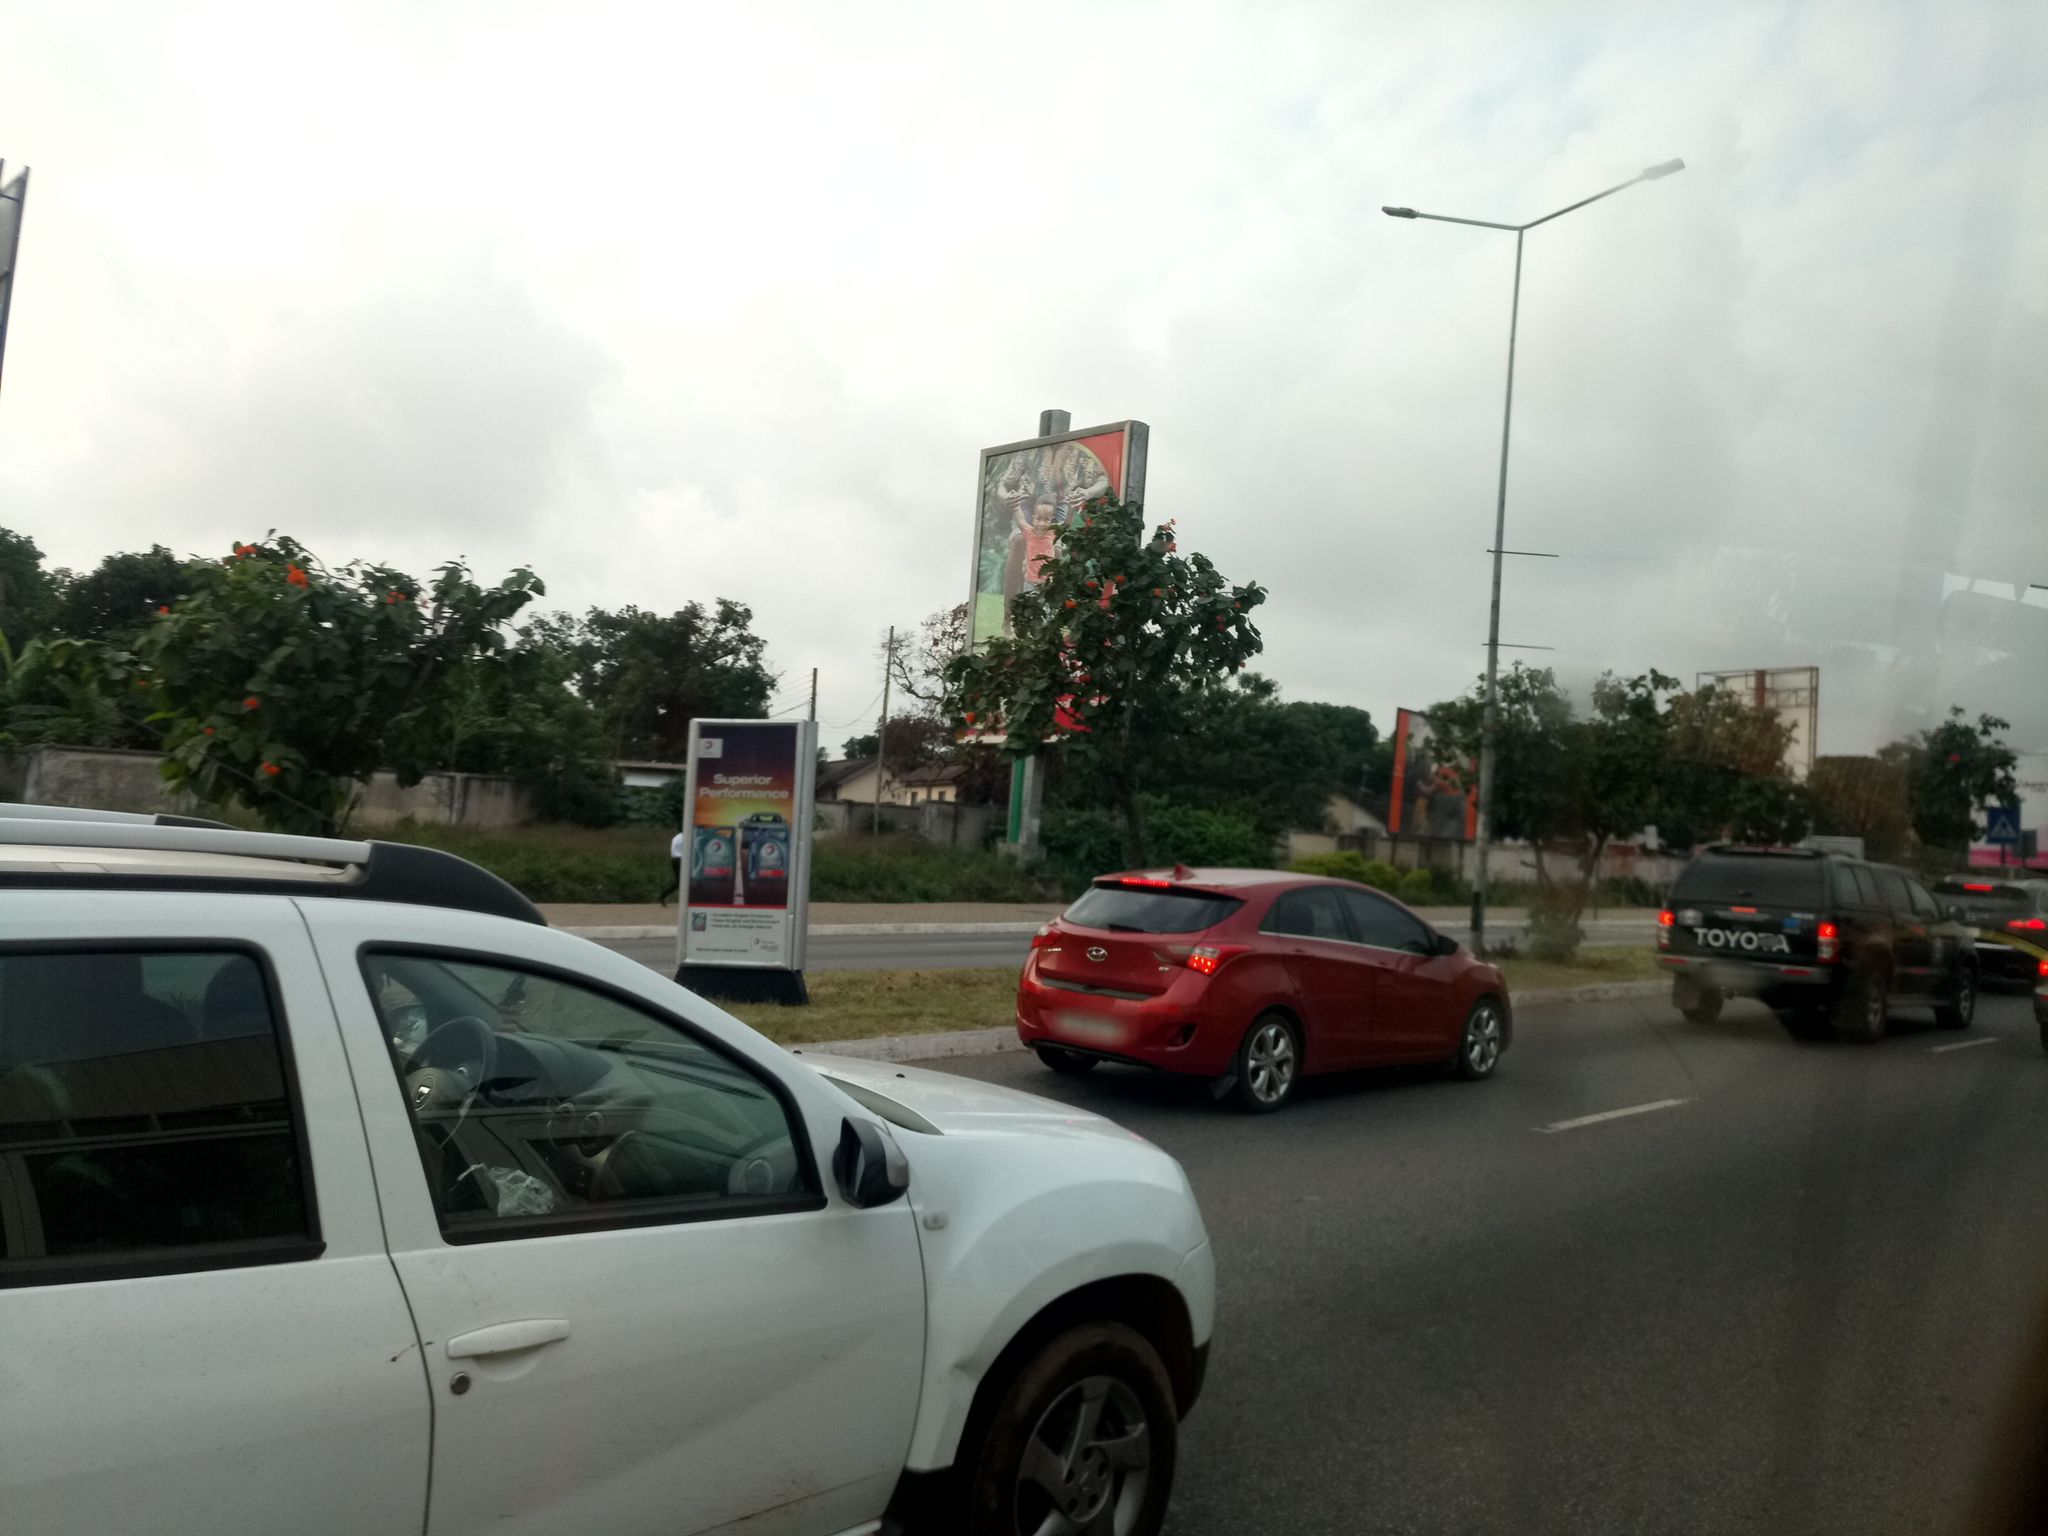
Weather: cloudy
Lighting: day
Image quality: good
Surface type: driving surface
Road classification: trunk
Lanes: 2.0
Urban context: urban centre
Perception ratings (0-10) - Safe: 1.92, Lively: 5.85, Beautiful: 1.82, Boring: 3.23, Depressing: 1.71, Wealthy: 4.15